Question: I would like to visualize Vargha & Delaney's A in ggplot for educational purposes.
A is an effect size used to compare ordinal data of two groups that depend on each data point's upward/downward/sideways comparison to all data points of the other group.
For this, I would like to be able to show all upward, downward, and equal comparisons of data points in different colors. For an example of what I'm looking for, check out this rough scribble
For reproducibility's sake here is some data to try it with:
'''
library(tidyverse)
data_VD <- tibble(
A = c(1, 2, 3, 6),
B = c(1, 3, 7, 9)
)
'''
For reference to how A is calculated, see <URL>, though it shouldn't be necessary for creating the plot.
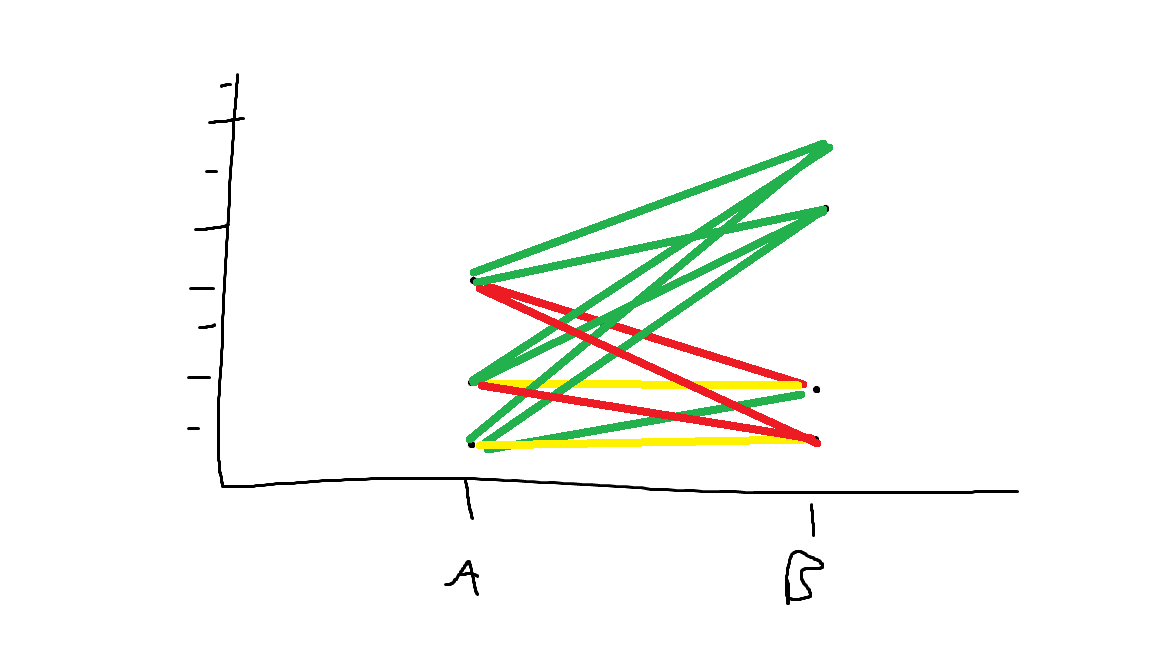
Answer: You could do:
'''
library(tidyverse)
long_dat <- data_VD %>%
{expand.grid(A = .$A, B = .$B)} %>%
mutate(change = factor(sign(B - A)))
ggplot(pivot_longer(data_VD, everything()), aes(x = name, y = value)) +
geom_segment(data = long_dat, size = 1.5,
aes(x = 'A', xend = 'B', y = A, yend = B, color = change)) +
geom_point(size = 4) +
scale_color_manual(values = c('#ed1e26', '#fff205', '#26b24f')) +
theme_classic(base_size = 20) +
scale_y_continuous(breaks = 1:10) +
labs(x = '', y = '') +
theme(legend.position = 'none')
'''
<URL>